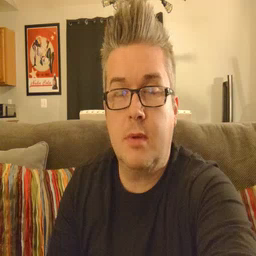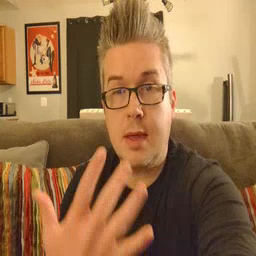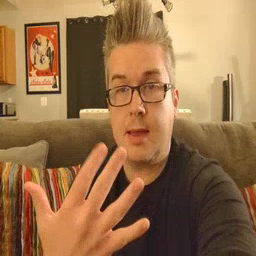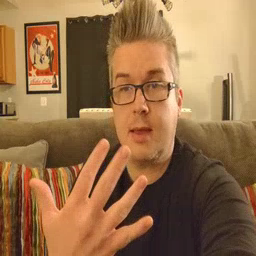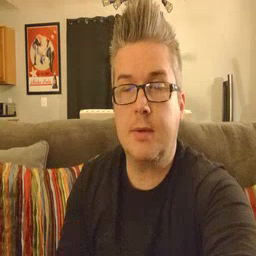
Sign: finger